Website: apple
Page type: address-validator
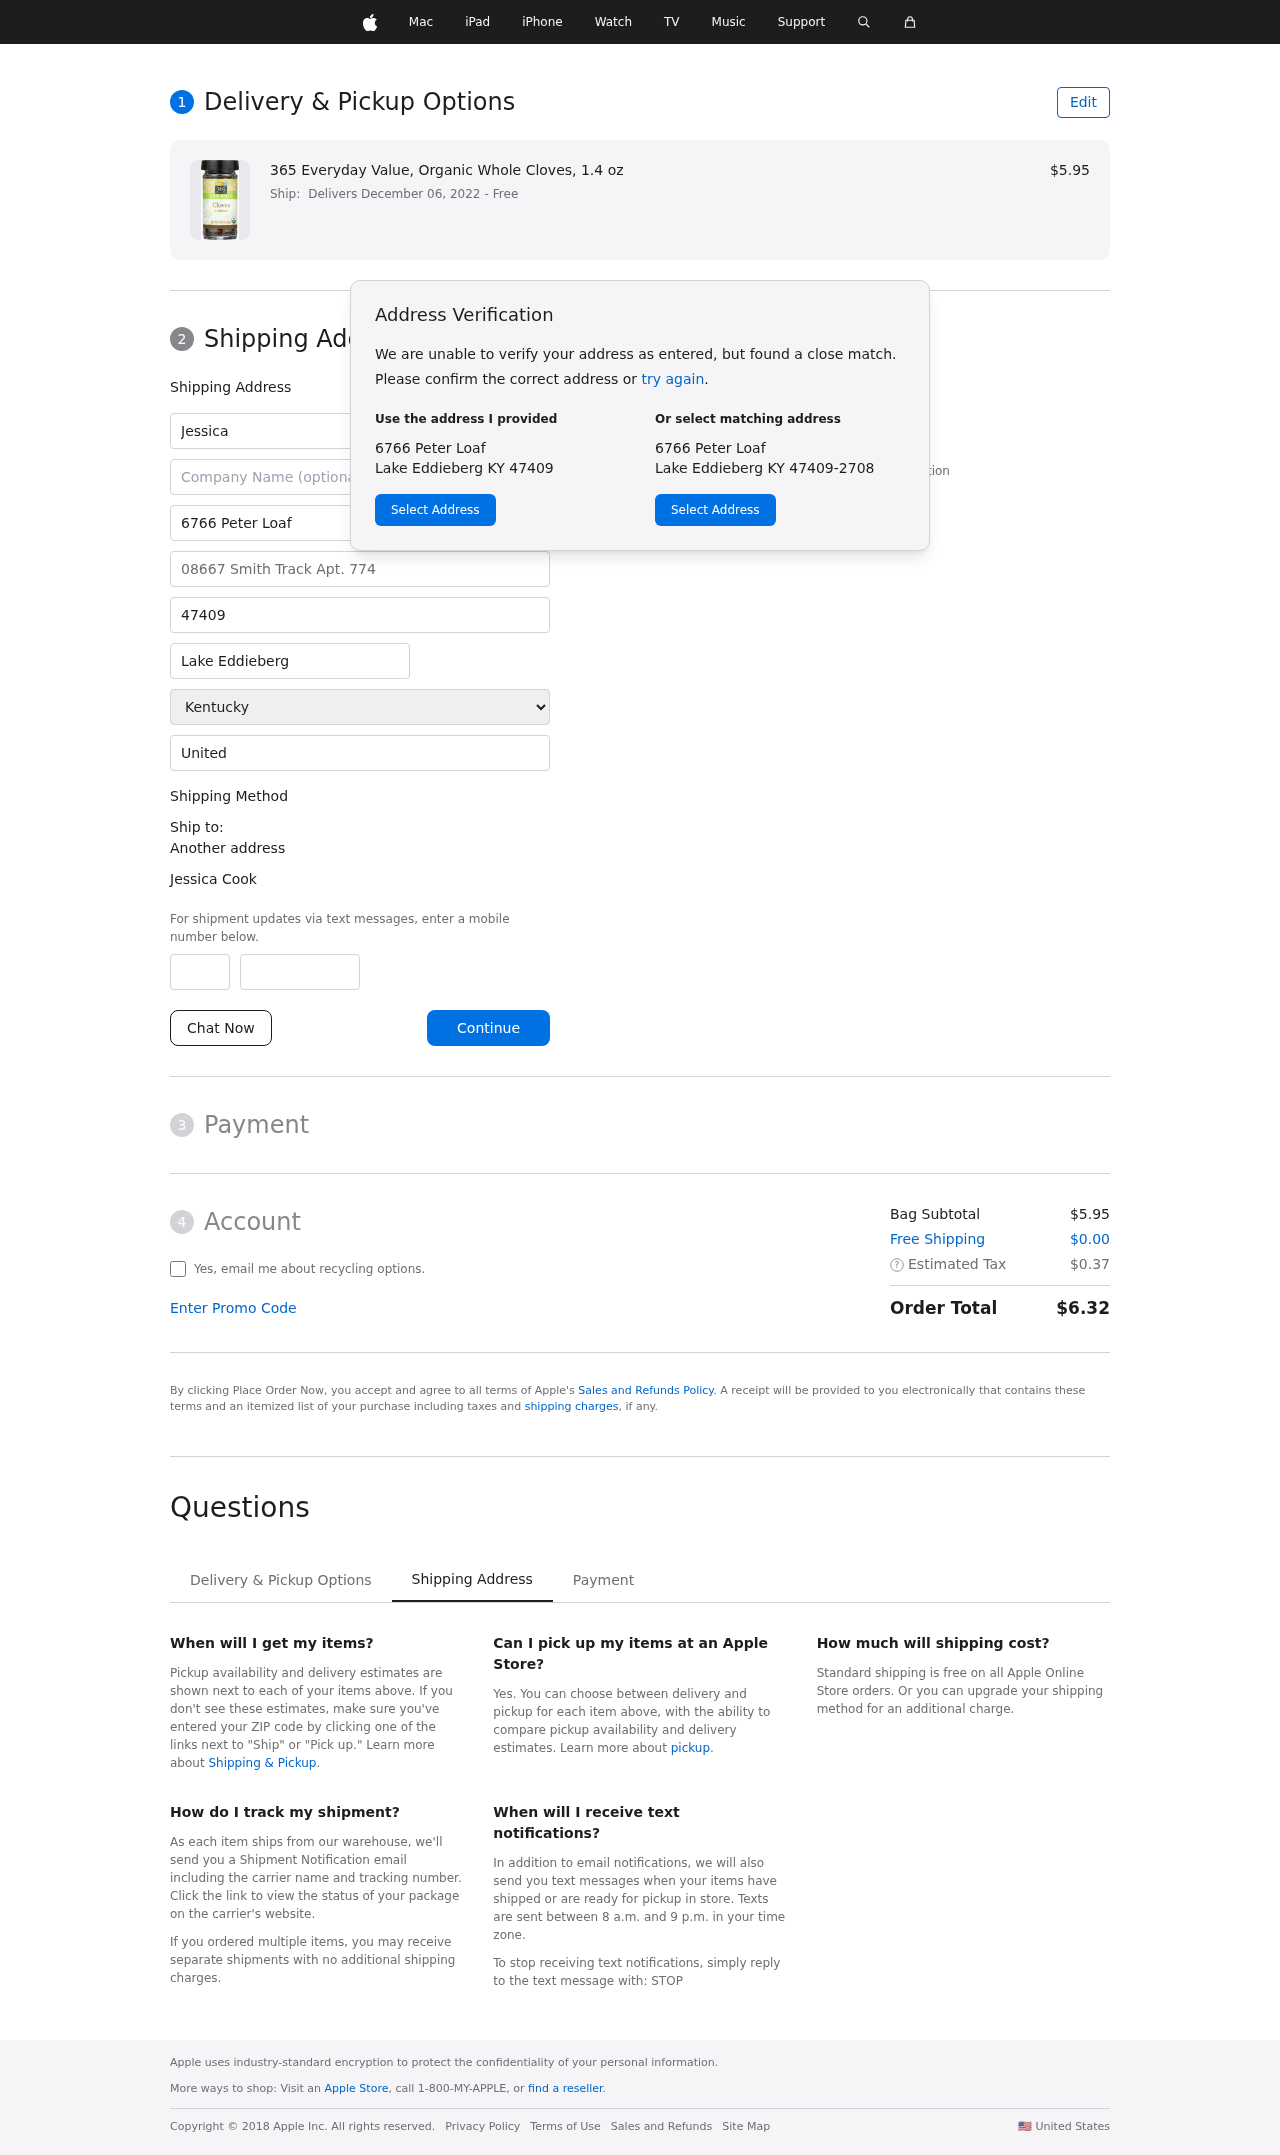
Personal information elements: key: PII_CITY
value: Lake Eddieberg
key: PII_COUNTRY
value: United States
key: PII_FIRSTNAME
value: Jessica
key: PII_FULLNAME
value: Jessica Cook
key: PII_LASTNAME
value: Cook
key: PII_PHONE_AREA
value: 351
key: PII_PHONE_SUFFIX
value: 1423
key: PII_POSTCODE
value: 47409
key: PII_STATE
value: Kentucky
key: PII_STREET
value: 6766 Peter Loaf
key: PII_STREET2
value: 08667 Smith Track Apt. 774
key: PII_CITY_STATE_ZIP
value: Lake Eddieberg KY 47409
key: PII_STATE_ABBR
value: KY
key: PII_POSTCODE_FULL
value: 47409
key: PII_POSTCODE_NUMERIC
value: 47409
Product elements: key: PRODUCT1_NAME
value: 365 Everyday Value, Organic Whole Cloves, 1.4 oz
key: PRODUCT1_PRICE
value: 5.95
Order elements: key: ORDER_DELIVERY_DATE
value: Delivers December 06, 2022
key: ORDER_SUBTOTAL
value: $5.95
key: ORDER_SHIPPING_COST
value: $0.00
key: ORDER_TAX
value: $0.37
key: ORDER_TOTAL
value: $6.32